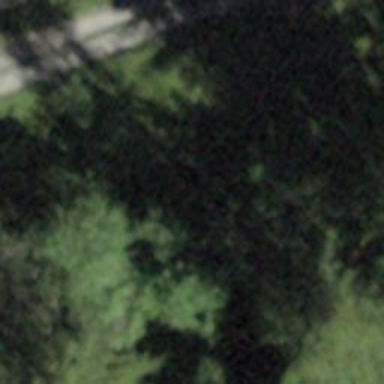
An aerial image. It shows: Ground path.